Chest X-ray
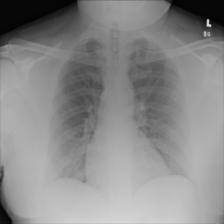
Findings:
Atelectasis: negative
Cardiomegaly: negative
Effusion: negative
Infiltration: negative
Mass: negative
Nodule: negative
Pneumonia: negative
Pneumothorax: negative
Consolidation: negative
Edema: negative
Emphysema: negative
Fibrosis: negative
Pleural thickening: negative
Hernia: negative